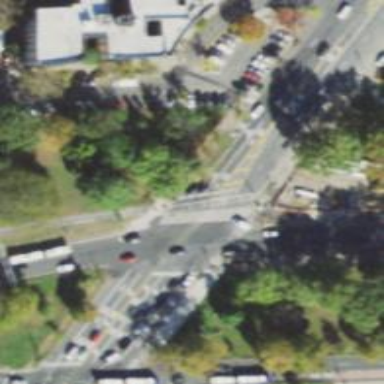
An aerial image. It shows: Zebra crossing on cycleway.